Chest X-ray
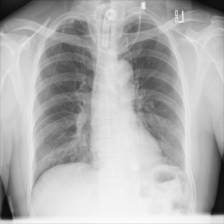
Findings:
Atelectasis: negative
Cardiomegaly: negative
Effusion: negative
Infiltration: negative
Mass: negative
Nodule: negative
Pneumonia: negative
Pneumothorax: negative
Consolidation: negative
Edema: negative
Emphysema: negative
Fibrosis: negative
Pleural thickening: negative
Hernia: negative